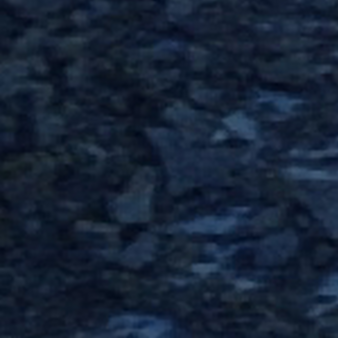
Label: other